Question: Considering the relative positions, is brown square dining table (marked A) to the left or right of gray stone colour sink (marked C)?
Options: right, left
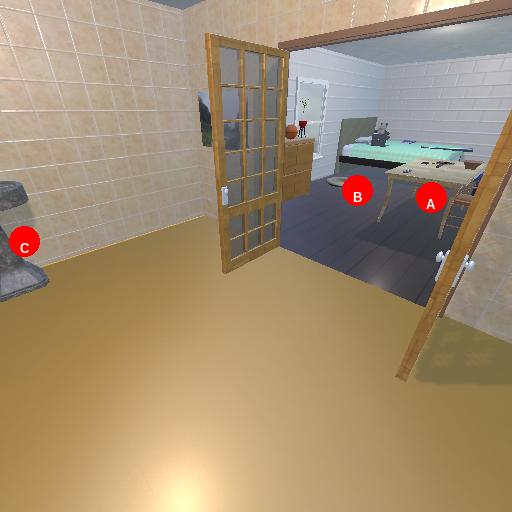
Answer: right